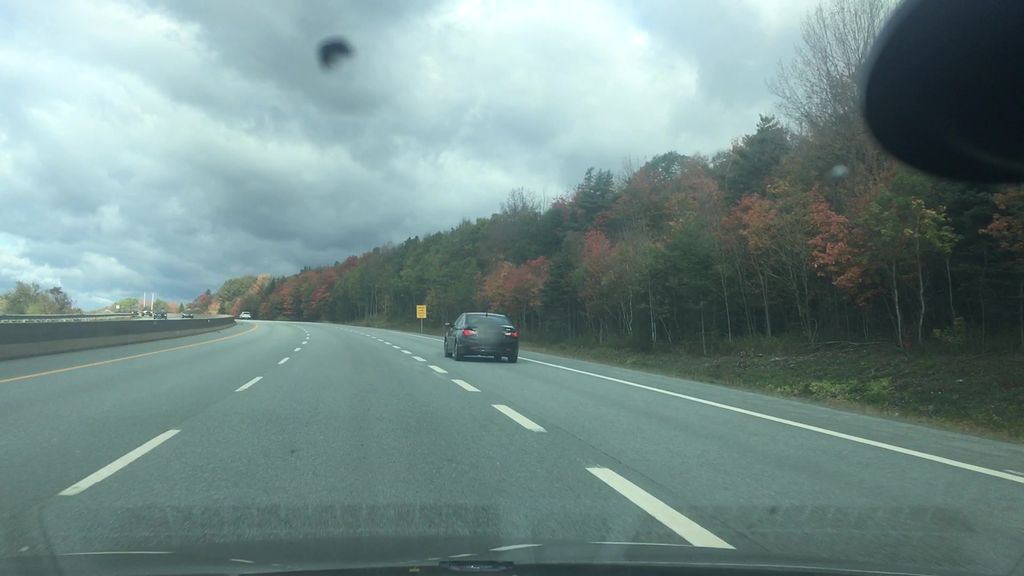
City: halifax